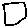
Label: square